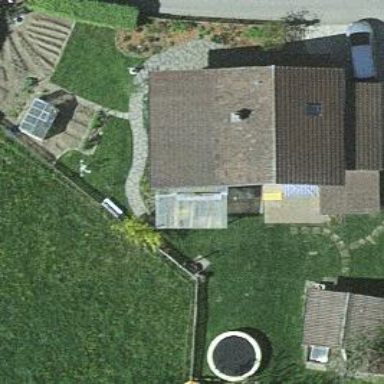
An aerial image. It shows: Simple and straightforward house.